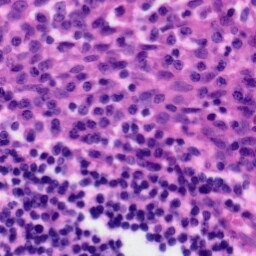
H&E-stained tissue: Tonsil